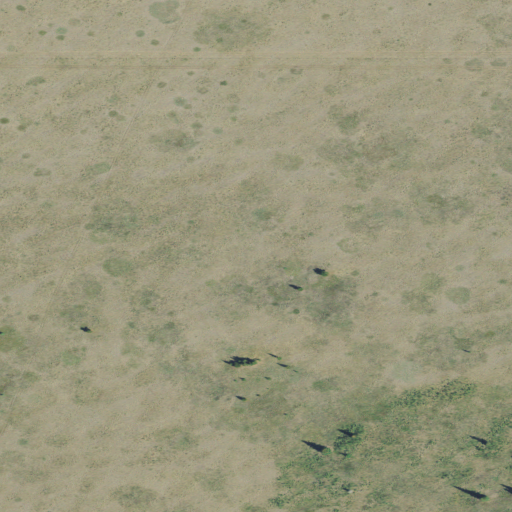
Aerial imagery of ridge(s) in Montana named Milk River Ridge containing grassland and shrub